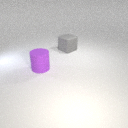
large gray rubber cube behind large purple rubber cylinder